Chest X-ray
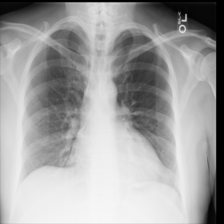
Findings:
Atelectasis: negative
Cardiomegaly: negative
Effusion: negative
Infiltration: negative
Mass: negative
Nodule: negative
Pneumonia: negative
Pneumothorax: negative
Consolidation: negative
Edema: negative
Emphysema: negative
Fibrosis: negative
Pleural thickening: negative
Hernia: negative